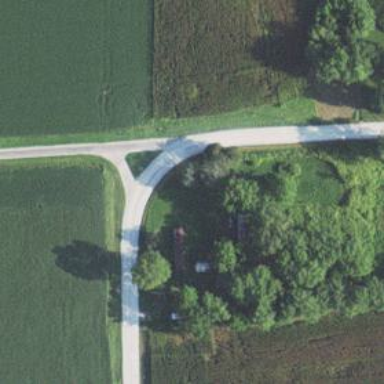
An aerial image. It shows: Tertiary road.